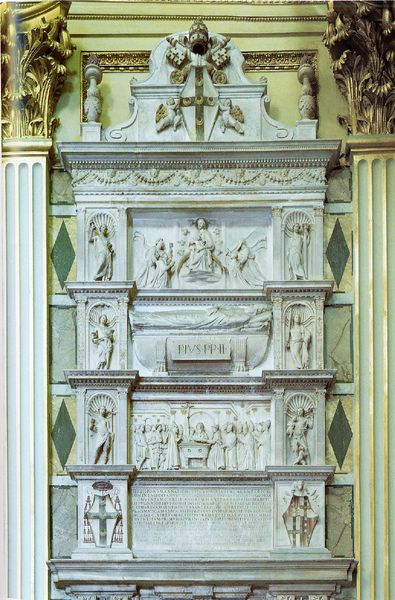
Titel: Grabmonument Papst Pius’ II.
Künstler: Paolo Romanos
Standort: Rom, S. Andrea della Valle (EU - I - Latium)
Schlagwörter: gott, weiß, menschen, säule, säulen, muster, stein, kirche, gold, renaissance, engel, relief, pilaster, figuren, papst, kreuz, waffen, portal, wappen, gesims, kreuze, jesus, heilige, muschel, römisch, alabaster, grabmal, monument, aufbau, feston, etage, latein, roma, pius, mehrteilig, flächenhaft, rome, guirlande, inskription, papstgrabmla, papstgrabmal, pius ii